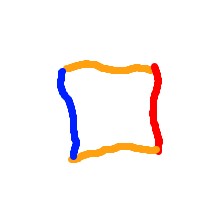
Shape: square